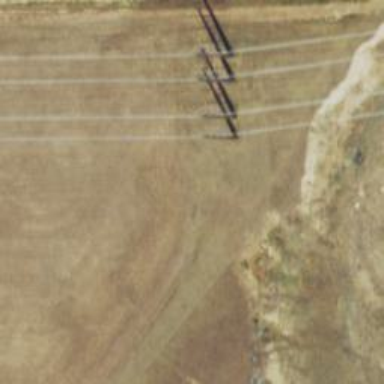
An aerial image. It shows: Power tower.